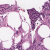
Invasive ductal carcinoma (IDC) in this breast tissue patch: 1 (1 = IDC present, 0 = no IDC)